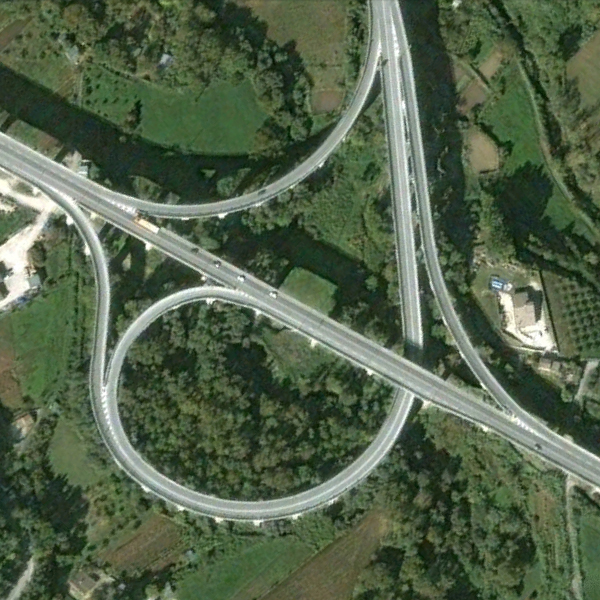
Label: Viaduct